Question: Is there anyway I can lineup tables side by side in twitter bootstrap, I want to achieve this:

Thank you very much in advance!
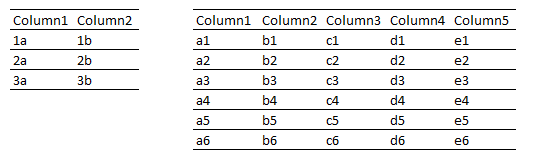
Answer: Never mind just Googled that the span* class in twitter bootstrap is already depreciated and replaced by the col-md-* function and it's other counterparts.
I have solved my problem by wrapping the two tables in
'''
<div class="col-md-*">
'''
I have used this for the first table:
'''
<div class="col-md-3">
<table>....</table>
</div>
'''
and this for the second table
'''
<div class="col-md-9">
<table>....</table>
</div>
'''